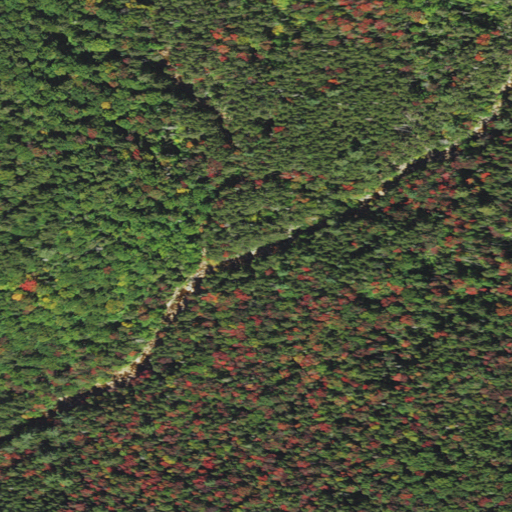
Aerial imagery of valley in New Hampshire named Zealand Notch containing evergreen forest and mixed forest